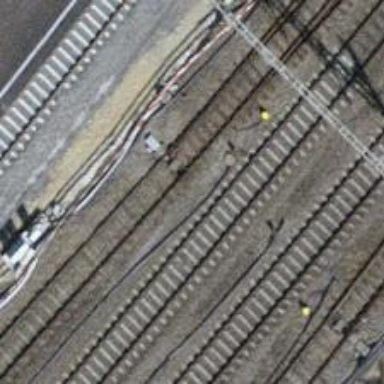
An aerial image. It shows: Siding railway track with electrified contact line.